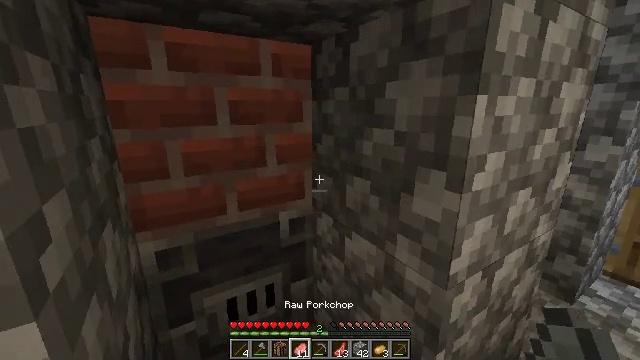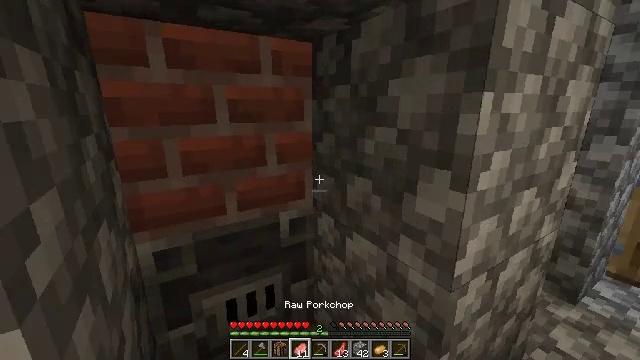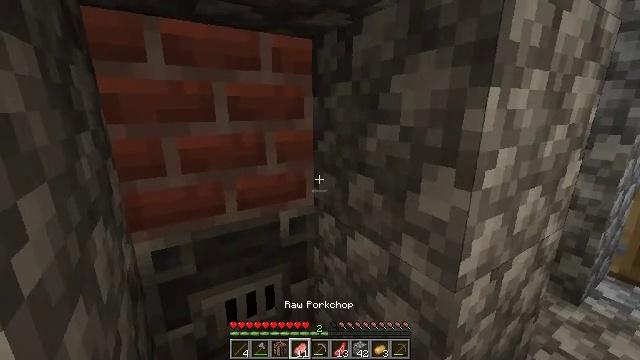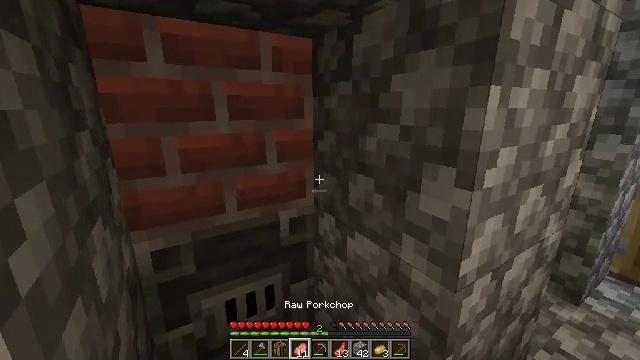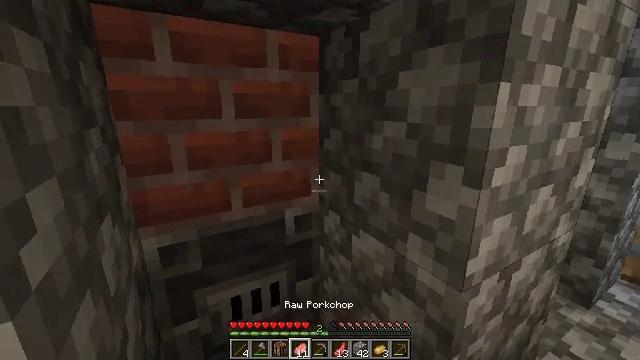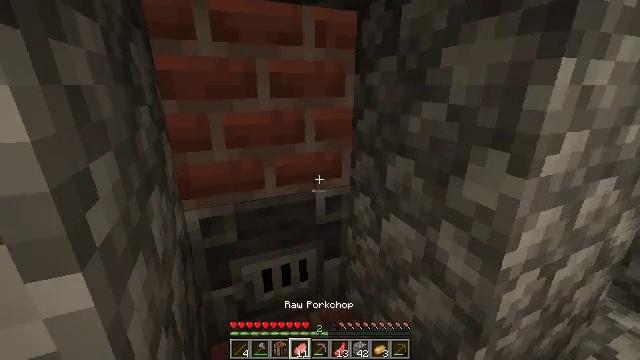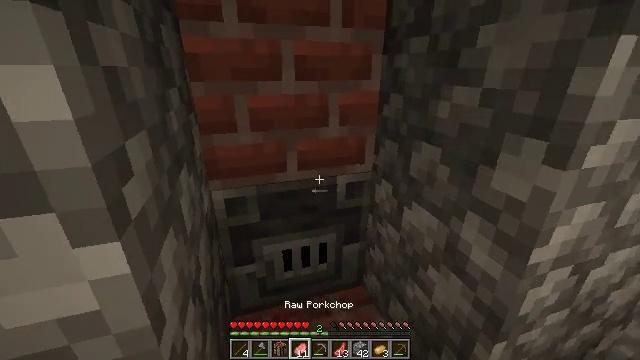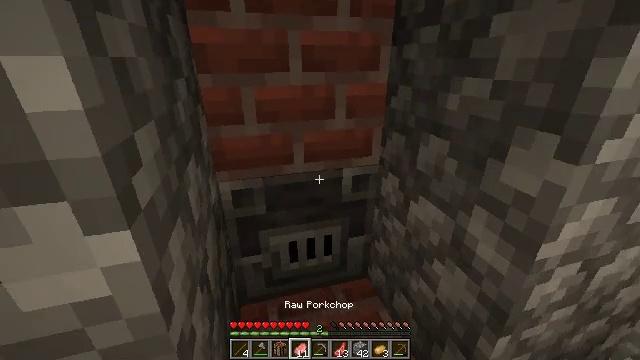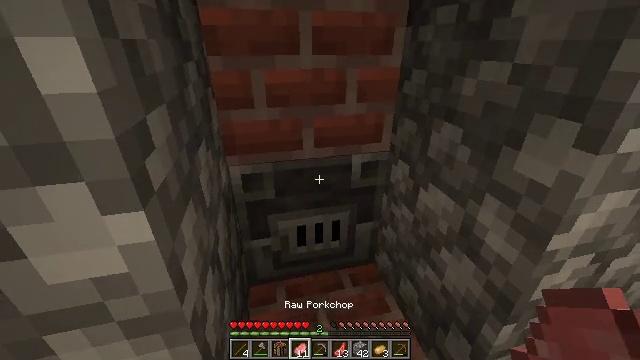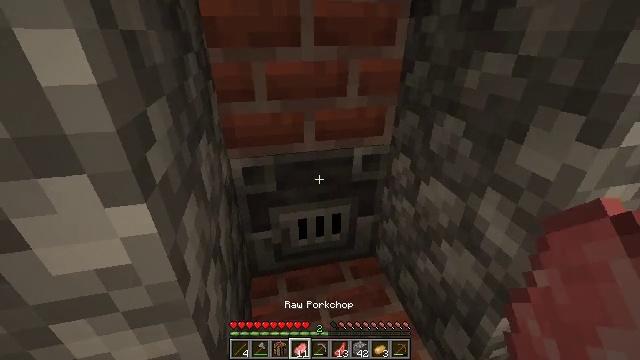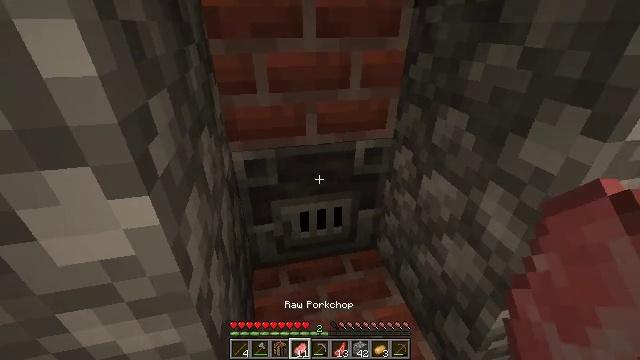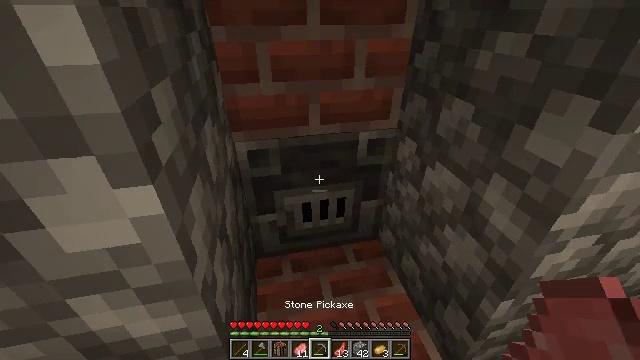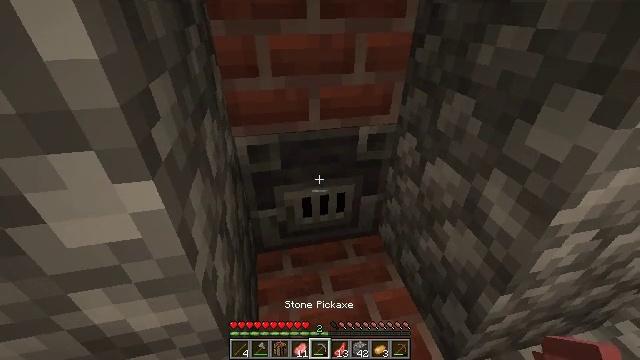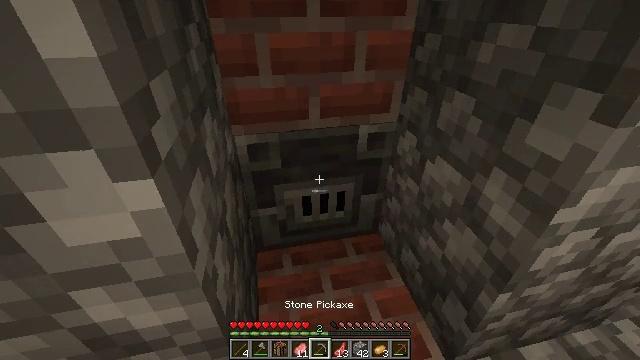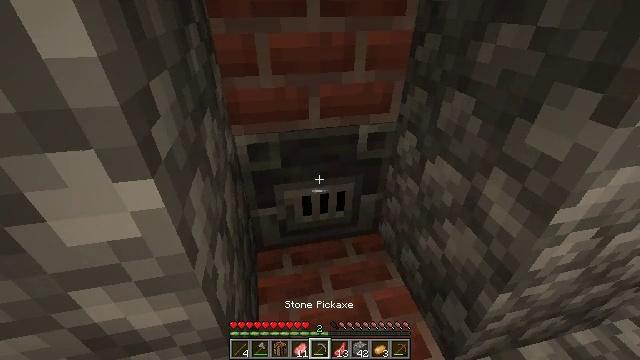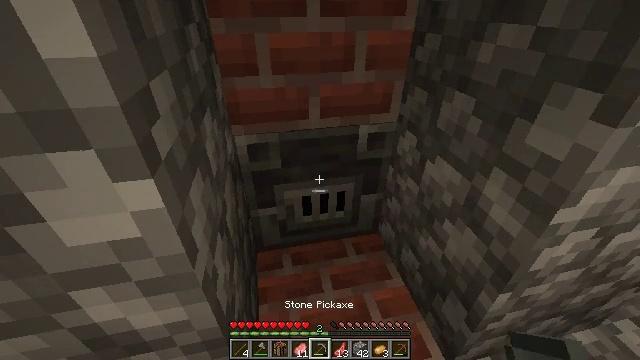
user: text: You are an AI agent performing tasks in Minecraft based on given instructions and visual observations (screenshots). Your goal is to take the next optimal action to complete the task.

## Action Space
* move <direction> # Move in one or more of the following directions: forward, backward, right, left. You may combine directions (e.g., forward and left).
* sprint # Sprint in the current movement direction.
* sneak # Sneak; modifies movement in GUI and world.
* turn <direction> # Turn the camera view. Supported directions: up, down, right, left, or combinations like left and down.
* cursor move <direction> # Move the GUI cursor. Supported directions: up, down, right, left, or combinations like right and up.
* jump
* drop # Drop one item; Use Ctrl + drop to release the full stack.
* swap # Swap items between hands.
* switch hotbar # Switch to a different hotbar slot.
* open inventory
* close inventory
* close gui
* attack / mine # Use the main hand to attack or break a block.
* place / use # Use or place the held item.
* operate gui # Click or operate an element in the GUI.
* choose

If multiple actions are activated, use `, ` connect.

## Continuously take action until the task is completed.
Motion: motion action
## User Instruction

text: Collect the blast furnace by mining it.
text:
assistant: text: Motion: no_op
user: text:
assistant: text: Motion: no_op
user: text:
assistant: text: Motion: no_op
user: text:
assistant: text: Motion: turn left
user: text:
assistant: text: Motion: turn left and down
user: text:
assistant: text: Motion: turn left and down
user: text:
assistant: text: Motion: turn left and down
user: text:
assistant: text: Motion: turn left and down
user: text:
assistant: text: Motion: turn down
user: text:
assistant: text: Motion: turn down
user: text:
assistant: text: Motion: turn down
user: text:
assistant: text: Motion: turn down
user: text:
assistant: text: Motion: no_op
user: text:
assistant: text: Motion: no_op
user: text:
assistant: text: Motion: no_op
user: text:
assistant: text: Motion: no_op
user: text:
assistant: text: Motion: attack / mine
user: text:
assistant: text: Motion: attack / mine
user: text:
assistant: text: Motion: attack / mine
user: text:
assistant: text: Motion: attack / mine
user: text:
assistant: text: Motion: attack / mine
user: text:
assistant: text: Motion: attack / mine
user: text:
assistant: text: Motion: attack / mine
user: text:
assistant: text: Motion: attack / mine
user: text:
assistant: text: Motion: attack / mine
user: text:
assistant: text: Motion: attack / mine
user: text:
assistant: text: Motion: attack / mine
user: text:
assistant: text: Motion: attack / mine
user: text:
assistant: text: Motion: attack / mine
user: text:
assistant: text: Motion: attack / mine